Question: I have a grid that have a fixed position on a canvas. The grid has a border that contains an image that might vary in size.
Now I'm adding a TextBlock underneath the image that will contain a text that might vary in length. The requirement is that regardless of the length of the text the icon shouldn't move on the canvas.
'''
<Canvas>
<Grid Canvas.Left="50" Canvas.Top="100">
<Grid.RowDefinitions>
<RowDefinition />
<RowDefinition />
</Grid.RowDefinitions>
<Border BorderBrush="Black" BorderThickness="1" Background="Gray"
Width="{Binding RelativeSource={RelativeSource Self}, Path=Height}"
HorizontalAlignment="Center">
<Image Source="{Binding TheIcon}"
Width="{Binding IconSize}" Height="{Binding IconSize}"
Margin="5" />
</Border>
<TextBlock Grid.Row="1"
Text="A text that is wider than the icon"
TextAlignment="Center"/>
</Grid>
</Canvas>
'''
The problem is that when the text gets wider than the icon the width of the grid increases and the icon starts sliding to the right. This could all be solved by setting the HorizontalAlignment="Left" on the border but we want the text centered underneath the icon as it looks some much better.
I have messed around with ClipToBounds="False" and different ways to build the object but I haven't found anything that works. Anyone got some xaml-magic to share?
## Clarification

Legend
- the original state
- this is how it becomes when I just add a row to the grid. The image is moved horizontally away from the specified coordinate
- I want to keep the icon in position while centering the text underneath it
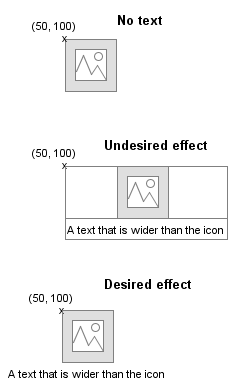
Answer: You can force this behavior with a converter to set a -ve Left margin on the TextBlock and set Left Alignment on the image.
Something Like:
'''
<Window.Resources>
<local:MarginConverter x:Key="MarginConverter" />
</Window.Resources>
<Canvas>
<Grid Canvas.Left="50"
Canvas.Top="100">
<Grid.RowDefinitions>
<RowDefinition />
<RowDefinition />
</Grid.RowDefinitions>
<Border x:Name="image"
Width="{Binding RelativeSource={RelativeSource Self},
Path=Height}"
HorizontalAlignment="Left"
VerticalAlignment="Top"
Background="Gray"
BorderBrush="Black"
BorderThickness="1">
<Image Width="{Binding IconSize}"
Height="{Binding IconSize}"
Margin="5"
Source="{Binding TheIcon}" />
</Border>
<TextBlock Grid.Row="1"
Text="Wider than icon Text">
<TextBlock.Margin>
<MultiBinding Converter="{StaticResource MarginConverter}"
Mode="OneWay">
<Binding Path="ActualWidth"
RelativeSource="{RelativeSource Self}" />
<Binding ElementName="image"
Path="ActualWidth" />
</MultiBinding>
</TextBlock.Margin>
</TextBlock>
</Grid>
</Canvas>
'''
and 'MarginConverter.cs'
'''
public class MarginConverter : IMultiValueConverter {
public object Convert(object[] values, Type targetType, object parameter, CultureInfo culture) {
double textWidth;
Double.TryParse(values[0].ToString(), out textWidth);
double imageWidth;
Double.TryParse(values[1].ToString(), out imageWidth);
if (Equals(textWidth, 0.0) || Equals(imageWidth, 0.0))
return new Thickness();
return new Thickness {Left = imageWidth / 2 - textWidth / 2};
}
public object[] ConvertBack(object value, Type[] targetTypes, object parameter, CultureInfo culture) {
throw new NotImplementedException();
}
}
'''
Could Produce This (I just set the image element to a different size since I did not have any handy images. Image will be starting at 50,50 . Checked with snoop):

and